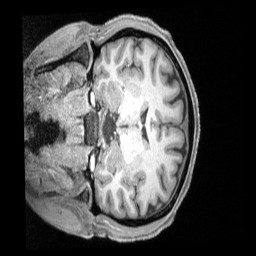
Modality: T1w
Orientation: coronal
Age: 40
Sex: male
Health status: ill
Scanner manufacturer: siemens
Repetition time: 2.4 s
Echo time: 0.00231 s